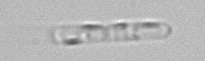
Label: Cerataulina_pelagica